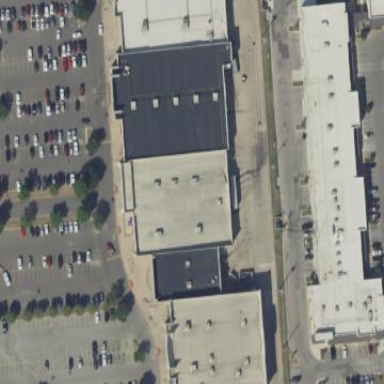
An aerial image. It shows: Retail building that houses clothes shop.